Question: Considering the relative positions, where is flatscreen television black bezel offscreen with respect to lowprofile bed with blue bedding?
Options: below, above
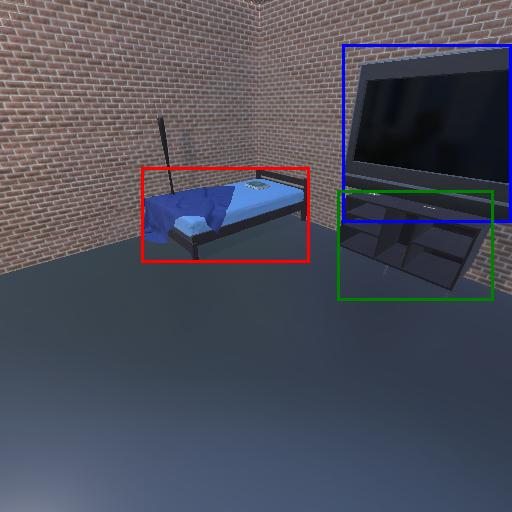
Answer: below